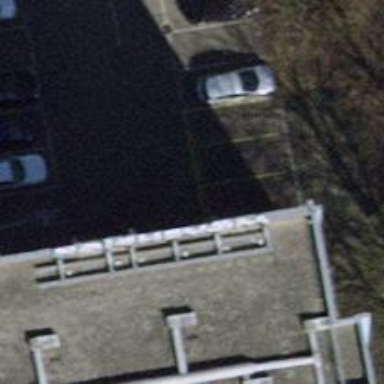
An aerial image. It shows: Parking aisle designated as service road.